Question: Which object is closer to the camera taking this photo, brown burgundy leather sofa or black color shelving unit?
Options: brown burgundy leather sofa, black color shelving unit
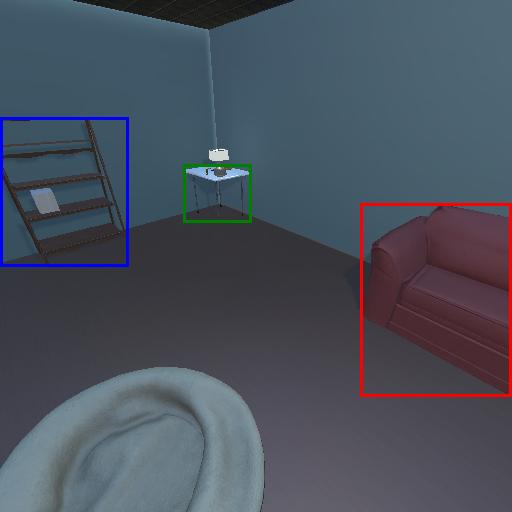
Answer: brown burgundy leather sofa